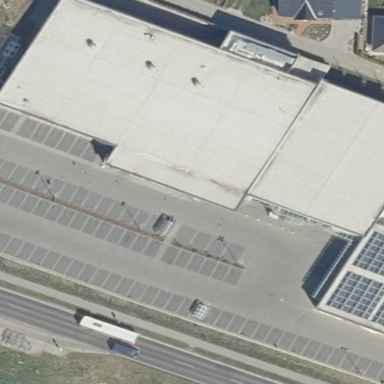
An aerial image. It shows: Retail building housing supermarket.